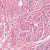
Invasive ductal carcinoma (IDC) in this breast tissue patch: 1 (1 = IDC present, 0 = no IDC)